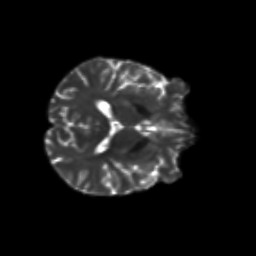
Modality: T2w
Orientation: axial
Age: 39
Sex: male
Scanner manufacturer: siemens
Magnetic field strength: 3 T
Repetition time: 8.6 s
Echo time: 0.095 s